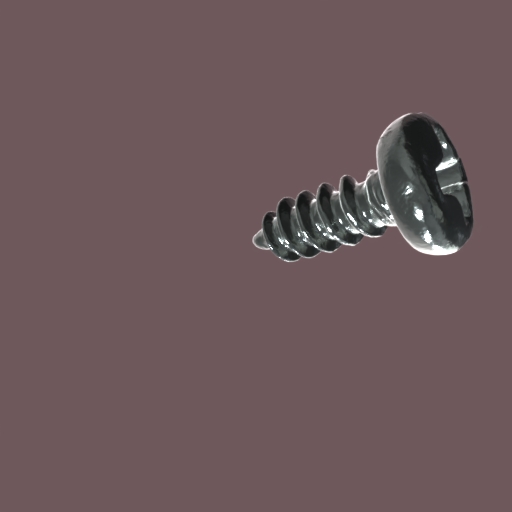
Label: screw